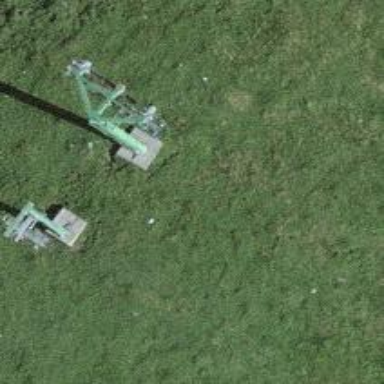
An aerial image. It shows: Pylon for aerialway.